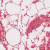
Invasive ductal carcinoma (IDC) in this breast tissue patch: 0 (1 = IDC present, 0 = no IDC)